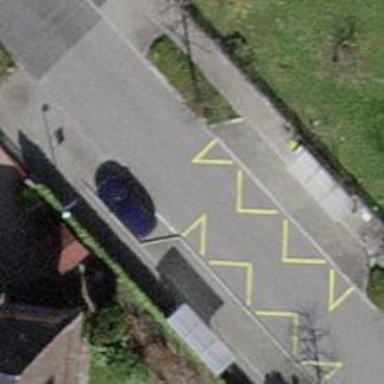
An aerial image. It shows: Bus stop with designated public transport stop position.